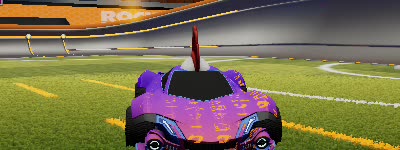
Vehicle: werewolf